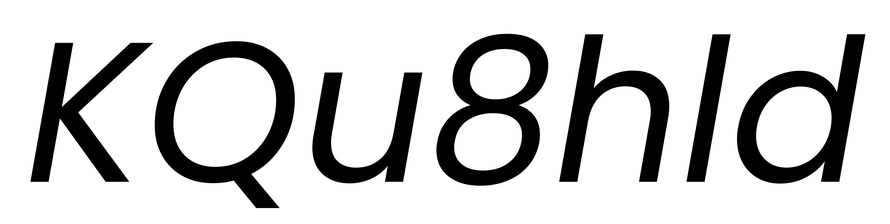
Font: Poppins-Italic